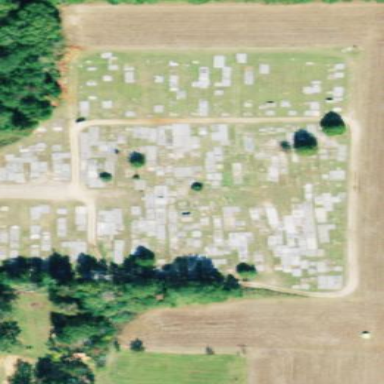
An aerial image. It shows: Cemetery.